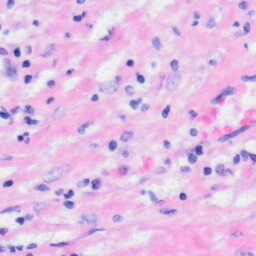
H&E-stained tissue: Liver